Field crop: tomato
Growth stage: 1
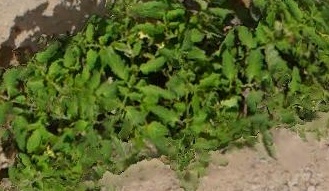
Species: tomato